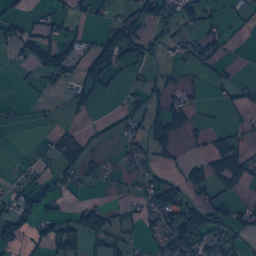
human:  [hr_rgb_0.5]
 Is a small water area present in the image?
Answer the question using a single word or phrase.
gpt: yes

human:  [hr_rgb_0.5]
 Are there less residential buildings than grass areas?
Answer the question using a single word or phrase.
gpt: no

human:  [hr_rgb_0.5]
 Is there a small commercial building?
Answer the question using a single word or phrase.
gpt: yes

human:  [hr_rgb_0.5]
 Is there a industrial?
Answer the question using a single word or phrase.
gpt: yes

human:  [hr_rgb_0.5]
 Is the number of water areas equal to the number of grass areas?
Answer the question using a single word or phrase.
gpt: no

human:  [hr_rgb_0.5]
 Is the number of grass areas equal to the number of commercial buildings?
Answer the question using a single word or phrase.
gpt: no

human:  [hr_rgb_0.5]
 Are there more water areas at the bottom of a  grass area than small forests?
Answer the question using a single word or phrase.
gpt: no

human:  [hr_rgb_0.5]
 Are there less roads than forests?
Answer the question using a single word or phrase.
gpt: yes

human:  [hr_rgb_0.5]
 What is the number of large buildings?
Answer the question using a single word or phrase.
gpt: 0

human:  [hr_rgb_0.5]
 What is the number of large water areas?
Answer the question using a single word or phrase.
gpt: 4

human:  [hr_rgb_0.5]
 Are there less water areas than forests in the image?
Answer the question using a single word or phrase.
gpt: yes

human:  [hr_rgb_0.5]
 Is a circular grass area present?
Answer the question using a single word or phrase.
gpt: no

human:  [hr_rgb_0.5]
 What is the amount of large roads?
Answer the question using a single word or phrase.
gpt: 0

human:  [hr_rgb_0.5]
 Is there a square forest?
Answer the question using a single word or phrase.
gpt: no

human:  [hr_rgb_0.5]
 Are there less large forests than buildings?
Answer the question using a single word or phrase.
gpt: yes

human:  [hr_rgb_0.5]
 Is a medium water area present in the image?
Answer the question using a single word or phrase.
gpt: yes

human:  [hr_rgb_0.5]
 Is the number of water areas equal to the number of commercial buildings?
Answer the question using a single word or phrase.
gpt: no

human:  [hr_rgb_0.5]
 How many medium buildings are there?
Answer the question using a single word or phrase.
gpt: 10

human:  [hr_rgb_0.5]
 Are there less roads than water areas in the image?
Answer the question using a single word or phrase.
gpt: no

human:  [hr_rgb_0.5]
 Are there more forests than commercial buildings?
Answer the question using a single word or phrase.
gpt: yes

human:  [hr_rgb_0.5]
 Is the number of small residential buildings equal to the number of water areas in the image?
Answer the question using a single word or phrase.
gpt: no

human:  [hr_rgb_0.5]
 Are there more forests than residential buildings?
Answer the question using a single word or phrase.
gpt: no

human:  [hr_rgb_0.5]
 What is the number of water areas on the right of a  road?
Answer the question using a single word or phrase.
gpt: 35

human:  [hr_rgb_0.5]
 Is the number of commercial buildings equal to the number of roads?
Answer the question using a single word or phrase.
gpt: no

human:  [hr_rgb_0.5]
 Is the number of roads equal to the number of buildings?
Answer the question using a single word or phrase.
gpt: no

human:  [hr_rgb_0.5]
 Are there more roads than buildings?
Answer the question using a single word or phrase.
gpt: no

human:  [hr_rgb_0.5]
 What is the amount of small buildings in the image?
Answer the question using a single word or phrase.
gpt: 843

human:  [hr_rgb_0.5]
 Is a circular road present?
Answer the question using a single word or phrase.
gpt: no

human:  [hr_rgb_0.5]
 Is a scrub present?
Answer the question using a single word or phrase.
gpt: yes

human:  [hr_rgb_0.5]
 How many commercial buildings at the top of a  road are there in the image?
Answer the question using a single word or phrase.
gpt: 10

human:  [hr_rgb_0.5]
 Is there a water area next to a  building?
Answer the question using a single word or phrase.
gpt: yes

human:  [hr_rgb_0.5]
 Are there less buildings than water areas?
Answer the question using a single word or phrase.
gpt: no

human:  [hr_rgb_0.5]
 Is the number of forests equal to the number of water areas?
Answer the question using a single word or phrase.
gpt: no

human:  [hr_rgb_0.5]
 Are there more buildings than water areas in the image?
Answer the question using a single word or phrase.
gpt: yes

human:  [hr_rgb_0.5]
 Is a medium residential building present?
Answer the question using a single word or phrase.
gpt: yes

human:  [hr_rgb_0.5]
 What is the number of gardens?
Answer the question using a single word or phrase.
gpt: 1